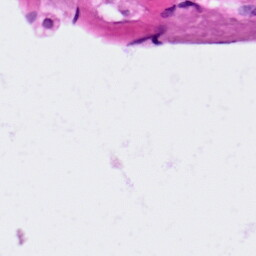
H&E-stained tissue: Lung